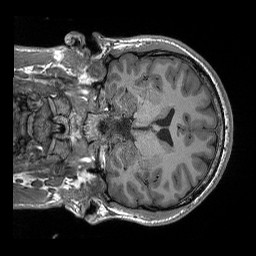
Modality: T1w
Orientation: coronal
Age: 30
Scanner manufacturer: siemens
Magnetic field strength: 3 T
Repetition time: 2.3 s
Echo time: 0.00296 s